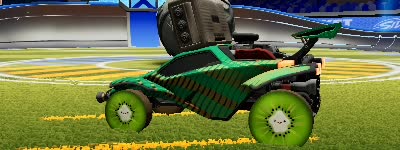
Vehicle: octane